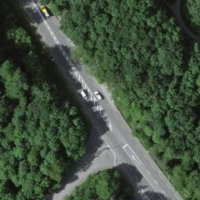
EUNIS habitat code: 52
Species observed at this site:
Lamium galeobdolon
Mercurialis perennis